Question: Hi i want to integrate LDAP(AD LDS installed on windows 8.1 machine) forms authentification to my mvc 5 application .
i don't know if i m missing something on the web.config or my c# code is wrong but i m connected successfully from ldp.exe and ADSI Edit as User=Admin who have Administrator Privileges as shown here

in my web config i added those line :
'''
<connectionStrings>
<add name="ADWEB" connectionString="LDAP://M0I:389/CN=Users,CN=Elise,DC=App,DC=com" />
</connectionStrings>
<system.web>
<authentication mode="Forms">
<forms name=".AuthCookie" loginUrl="~/Login/Login" defaultUrl="~/home/index" timeout="10" path="/" requireSSL="false" slidingExpiration="true"
cookieless="UseCookies" domain=""
enableCrossAppRedirects="false" >
<credentials passwordFormat="SHA1" />
</forms>
</authentication>
<authorization>
<deny users="?" />
<allow users="*" />
</authorization>
<membership defaultProvider="MyDSProvider">
<providers>
<clear />
<add name="MyDSProvider" type="System.Web.Security.ActiveDirectoryMembershipProvider,
System.Web, Version=2.0.0.0, Culture=neutral,
PublicKeyToken=b03f5f7f11d50a3a" applicationName="LDAP"
connectionStringName="ADWEB"
connectionUsername="CN=Admin,CN=Users,CN=Elise,DC=App,DC=com"
connectionPassword="Azerty*123"
connectionProtection="None" enableSearchMethods="True" />
</providers>
</membership>
<compilation debug="true" targetFramework="4.5.1" />
<httpRuntime targetFramework="4.5.1" />
</system.web>
'''
my login method note that i'm passing (txtDomainName=App.com, txtUserName=Admin , txtPassword=Azerty*123) :
'''
[AllowAnonymous]
[HttpGet]
public ActionResult Login ()
{
return View();
}
[AllowAnonymous]
[HttpPost]
public ActionResult Login(string txtDomainName, string txtUserName, string txtPassword)
{
// Path to you LDAP directory server.
// Contact your network administrator to obtain a valid path.
string adPath = "LDAP://M0I:389/CN=Elise,DC=App,DC=com";
LDAP.LdapAuthentication adAuth = new LDAP.LdapAuthentication(adPath);
string error;
try
{
if (true == adAuth.IsAuthenticated(txtDomainName,
txtUserName,
txtPassword))
{
// Retrieve the user's groups
string groups = adAuth.GetGroups();
// Create the authetication ticket
FormsAuthenticationTicket authTicket =
new FormsAuthenticationTicket(1, // version
txtUserName,
DateTime.Now,
DateTime.Now.AddMinutes(60),
false, groups);
// Now encrypt the ticket.
string encryptedTicket =
FormsAuthentication.Encrypt(authTicket);
// Create a cookie and add the encrypted ticket to the
// cookie as data.
HttpCookie authCookie =
new HttpCookie(FormsAuthentication.FormsCookieName,
encryptedTicket);
// Add the cookie to the outgoing cookies collection.
Response.Cookies.Add(authCookie);
// Redirect the user to the originally requested page
Response.Redirect(
FormsAuthentication.GetRedirectUrl(txtUserName,
false));
}
else
{
error =
"Authentication failed, check username and password.";
}
}
catch (Exception ex)
{
error = "Error authenticating. " + ex.Message;
}
return RedirectToAction("Index","Home");
}
'''
her is the LdapAuthentification class that i'm using on my login action
'''
using System.Text;
using System.Collections;
using System.DirectoryServices;
using System;
namespace LDAP.LDAP
{
class LdapAuthentication
{
private string _path;
private string _filterAttribute;
public LdapAuthentication(string path)
{
_path = path;
}
public bool IsAuthenticated(string domain, string username, string pwd)
{
string domainAndUsername = domain + @"" + username;
DirectoryEntry entry = new DirectoryEntry(_path,
domainAndUsername,
pwd);
try
{
// Bind to the native AdsObject to force authentication.
Object obj = entry.NativeObject;
DirectorySearcher search = new DirectorySearcher(entry);
search.Filter = "(SAMAccountName=" + username + ")";
search.PropertiesToLoad.Add("cn");
SearchResult result = search.FindOne();
if (null == result)
{
return false;
}
// Update the new path to the user in the directory
_path = result.Path;
_filterAttribute = (String)result.Properties["cn"][0];
}
catch (Exception ex)
{
throw new Exception("Error authenticating user. " + ex.Message);
}
return true;
}
public string GetGroups()
{
DirectorySearcher search = new DirectorySearcher(_path);
search.Filter = "(cn=" + _filterAttribute + ")";
search.PropertiesToLoad.Add("memberOf");
StringBuilder groupNames = new StringBuilder();
try
{
SearchResult result = search.FindOne();
int propertyCount = result.Properties["memberOf"].Count;
String dn;
int equalsIndex, commaIndex;
for (int propertyCounter = 0; propertyCounter < propertyCount;
propertyCounter++)
{
dn = (String)result.Properties["memberOf"][propertyCounter];
equalsIndex = dn.IndexOf("=", 1);
commaIndex = dn.IndexOf(",", 1);
if (-1 == equalsIndex)
{
return null;
}
groupNames.Append(dn.Substring((equalsIndex + 1),
(commaIndex - equalsIndex) - 1));
groupNames.Append("|");
}
}
catch (Exception ex)
{
throw new Exception("Error obtaining group names. " +
ex.Message);
}
return groupNames.ToString();
}
}
}
'''
Note that the Exception that i have is invalid usersname or password on that line :
'''
Object obj = entry.NativeObject;
$exception {"Le nom d'utilisateur ou le mot de passe est incorrect.
"} System.Exception {System.DirectoryServices.DirectoryServicesCOMException}
'''
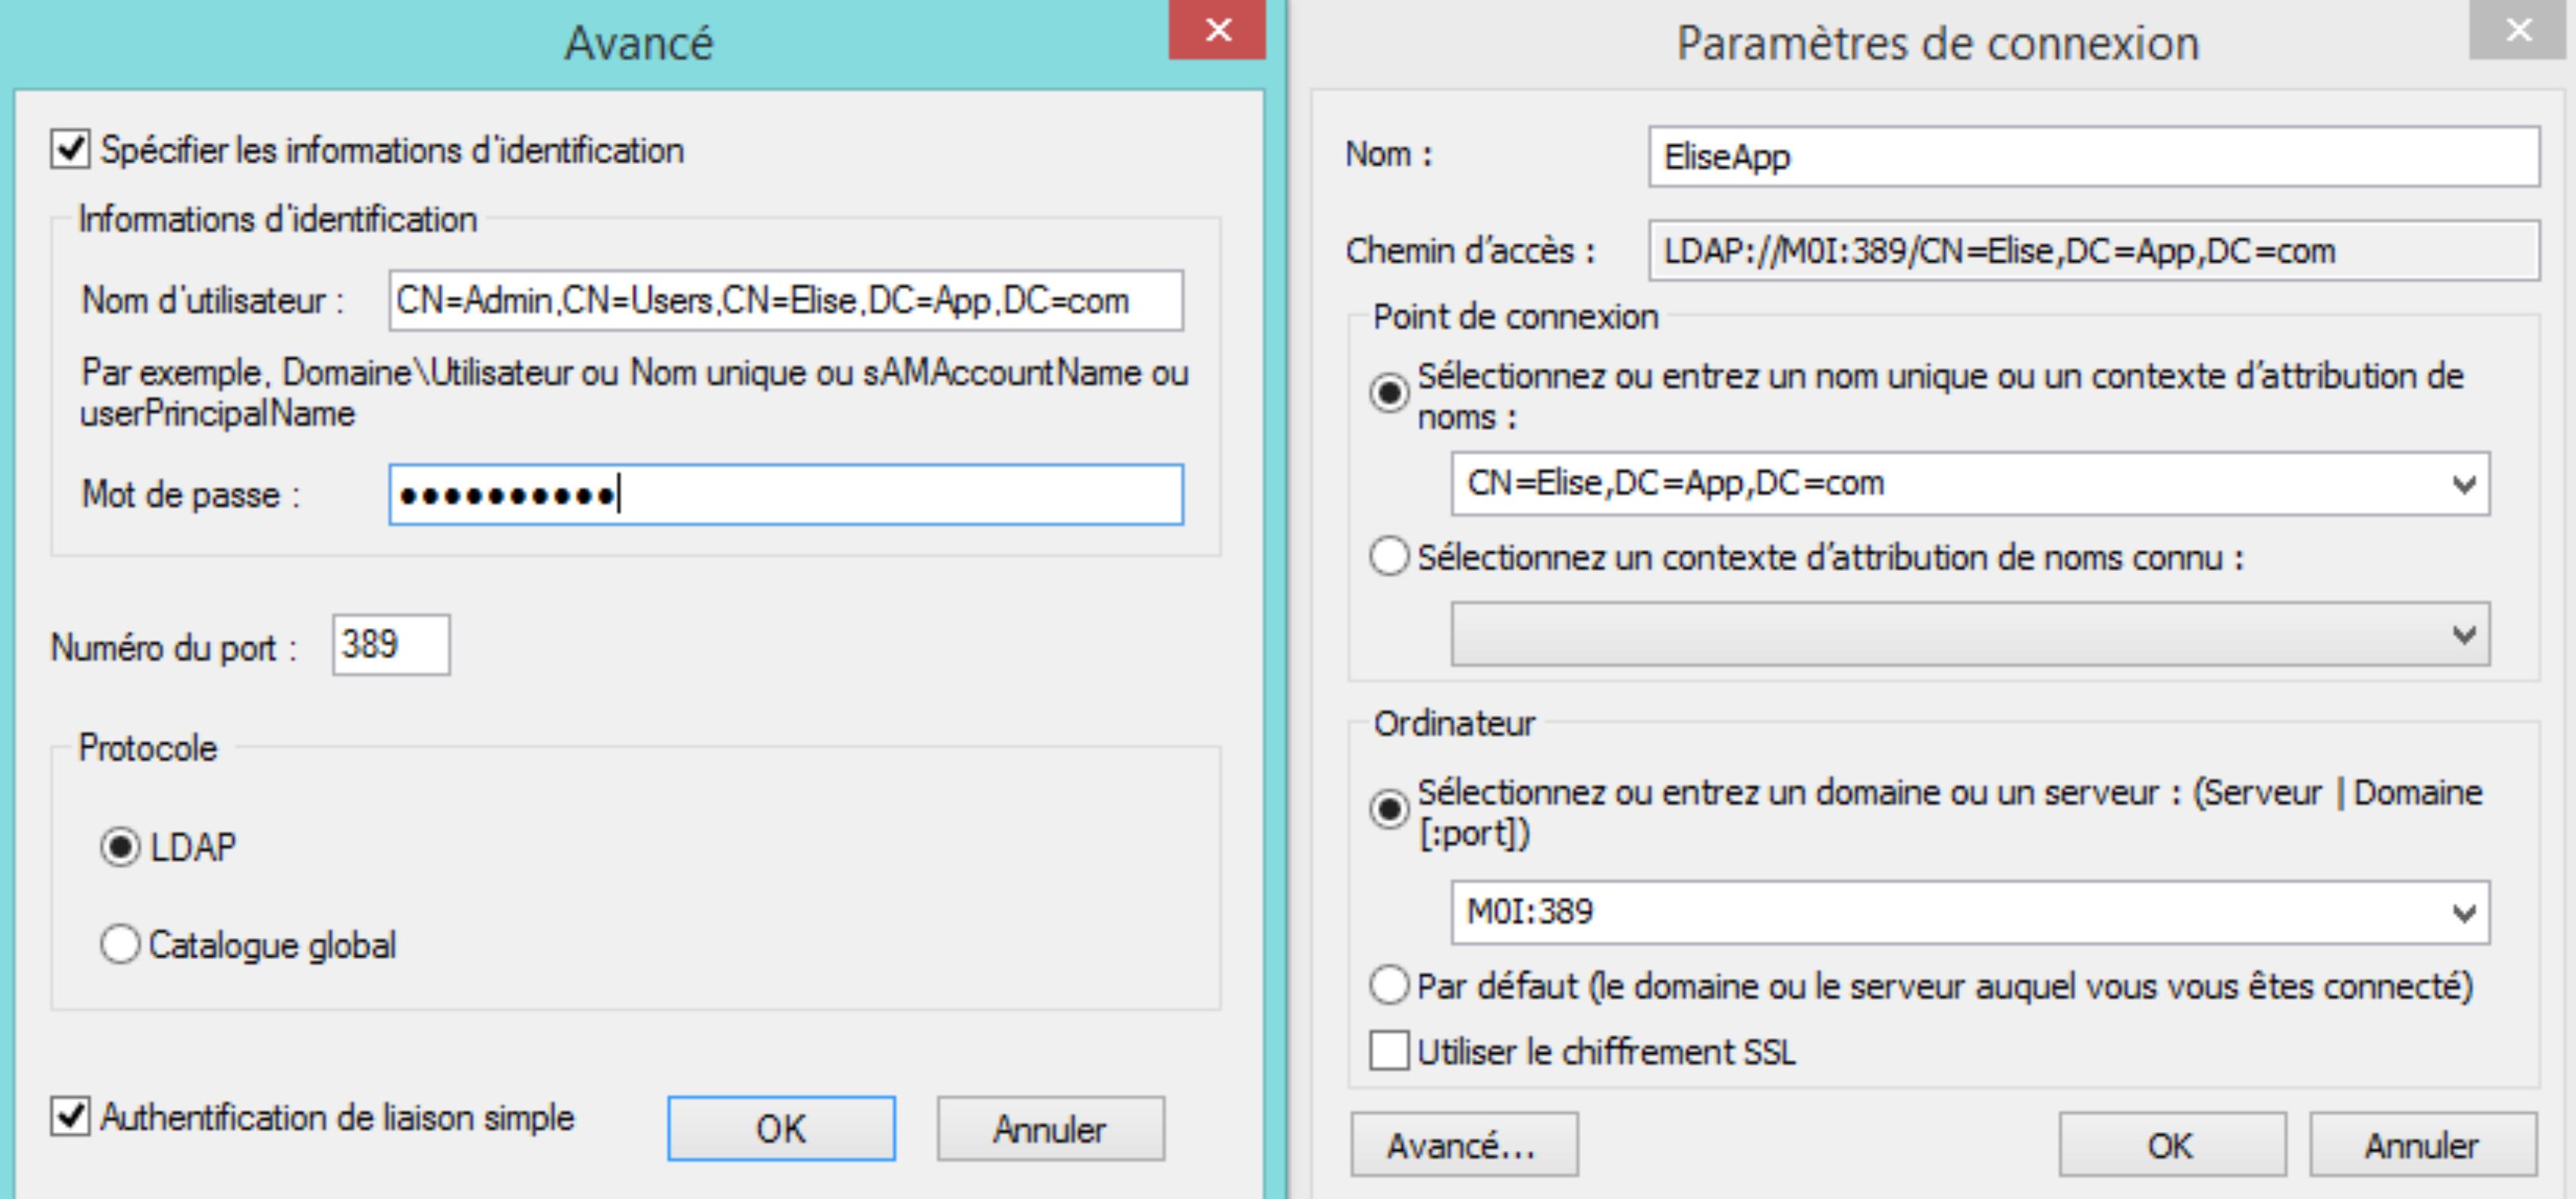
Answer: finally i m connected to my AD LDS Instance without setting connection string in the web.config
the following code show how i managed to authentificate user using AD LDS
'''
<authentication mode="Forms">
<forms name=".AuthCookie" loginUrl="~/Login/Login" defaultUrl="~/home/index" timeout="10" path="/" requireSSL="false" slidingExpiration="true"
cookieless="UseCookies" domain=""
enableCrossAppRedirects="false" >
<credentials passwordFormat="SHA1" />
</forms>
</authentication>
<authorization>
<deny users="?" />
<allow users="*" />
</authorization>
'''
and i changed my login action to this :
'''
[AllowAnonymous]
public ActionResult Login(string returnUrl)
{
if (Request.IsAuthenticated)
{
return RedirectToAction("Index", "Home");
}
ViewBag.ReturnUrl = returnUrl;
return View();
}
'''
the login method :
'''
[AllowAnonymous]
[HttpPost]
[ValidateAntiForgeryToken]
public ActionResult Login(string txtUserName, string txtPassword, string returnUrl)
{
string error;
try
{
PrincipalContext context = new PrincipalContext(ContextType.ApplicationDirectory, "M0I:389", "CN=Elise,DC=App,DC=com", ContextOptions.Negotiate);
bool auth = context.ValidateCredentials(
String.Format("CN={0},CN=Users,CN=Elise,DC=App,DC=com",
txtUserName),
txtPassword,
ContextOptions.SimpleBind);
//get all users groups
UserPrincipal user = UserPrincipal.FindByIdentity(context, txtUserName);
if (user != null)
{
PrincipalSearchResult<Principal> authgroups = user.GetAuthorizationGroups();
// do your checking with the auth groups that the user has - against your list
foreach (var item in authgroups)
{
string x = item.Name;
}
}
if (true == auth)
{
// Create the authetication ticket
FormsAuthenticationTicket authTicket =
new FormsAuthenticationTicket(1, // version
txtUserName,
DateTime.Now,
DateTime.Now.AddMinutes(60),
false, "Administrators");
// Now encrypt the ticket.
string encryptedTicket =
FormsAuthentication.Encrypt(authTicket);
// Create a cookie and add the encrypted ticket to the
// cookie as data.
HttpCookie authCookie =
new HttpCookie(FormsAuthentication.FormsCookieName,
encryptedTicket);
// Add the cookie to the outgoing cookies collection.
Response.Cookies.Add(authCookie);
if (!string.IsNullOrEmpty(returnUrl))
{
return Redirect(returnUrl);
}
else
{
Response.Redirect(
FormsAuthentication.GetRedirectUrl(txtUserName,false));
}
}
else
{
error =
"Authentication failed, check username and password.";
ModelState.AddModelError(string.Empty, error);
ViewBag.ReturnUrl = returnUrl;
}
}
catch (Exception ex)
{
error = "Error authenticating. " + ex.Message;
ModelState.AddModelError(string.Empty, error);
ViewBag.ReturnUrl = returnUrl;
}
return Redirect(returnUrl);
}
'''
my only problem now is that i can't check if the current users is member of a certain groups on the view using User.IsInRole .
> @User.Identity.IsAuthenticated is giving true@User.IsInRole("Administrators") is giving false